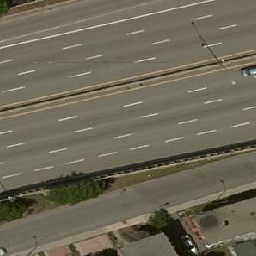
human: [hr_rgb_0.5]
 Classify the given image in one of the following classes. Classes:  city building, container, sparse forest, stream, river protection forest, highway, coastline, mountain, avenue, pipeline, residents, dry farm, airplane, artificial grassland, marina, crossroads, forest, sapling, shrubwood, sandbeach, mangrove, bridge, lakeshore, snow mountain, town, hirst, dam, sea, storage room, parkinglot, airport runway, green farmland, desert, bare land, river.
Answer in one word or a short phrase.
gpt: highway